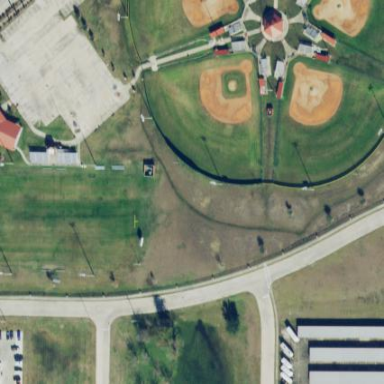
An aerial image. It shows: Baseball pitch for leisure land activities.